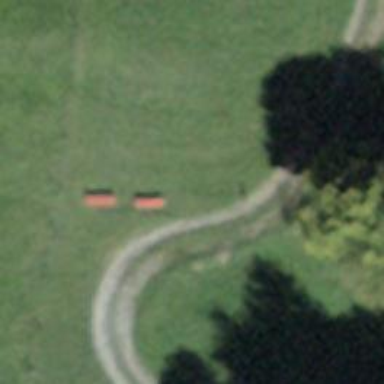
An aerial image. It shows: Bench.